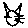
Label: cat